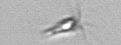
Label: Calciopappus